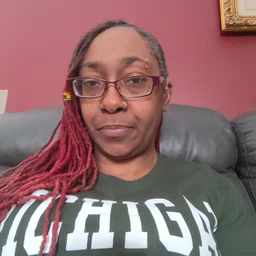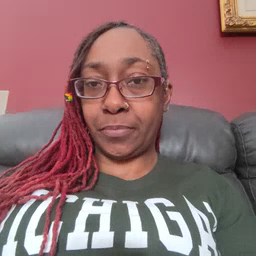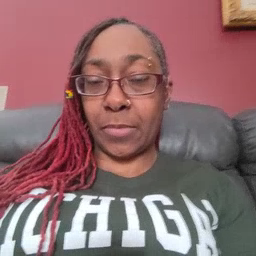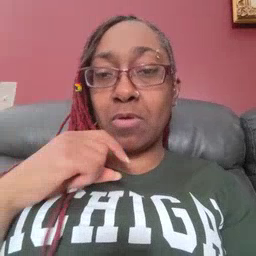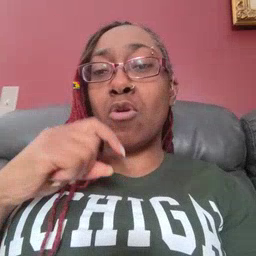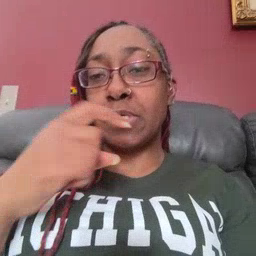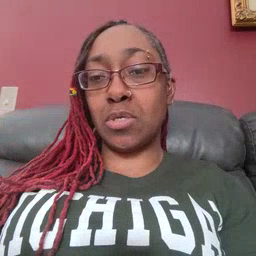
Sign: garbage